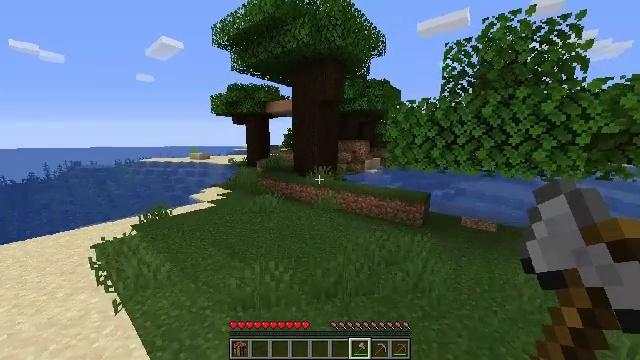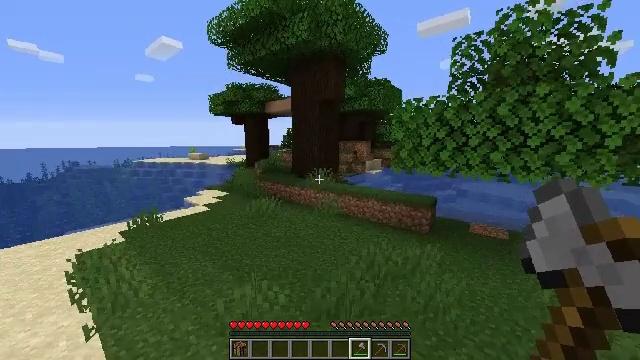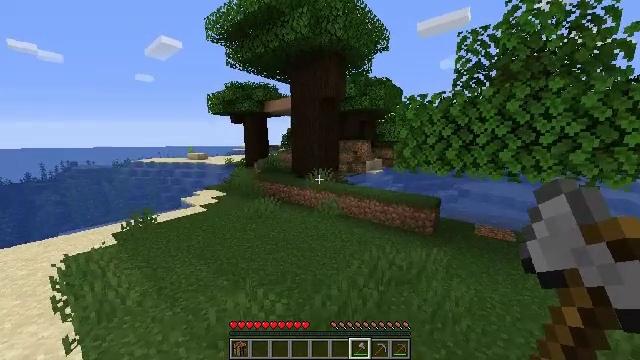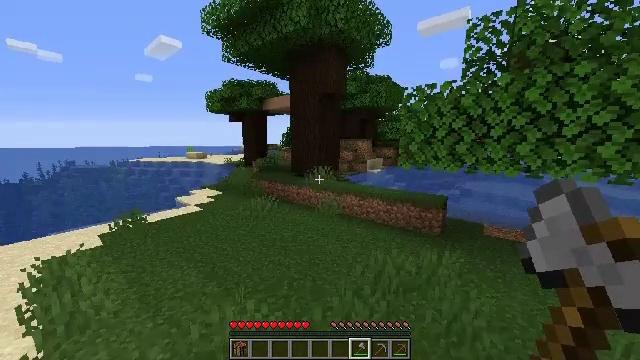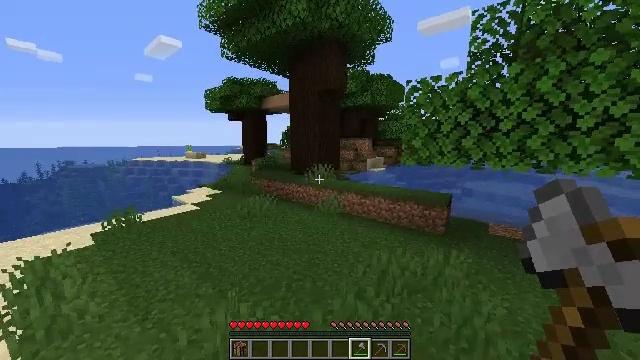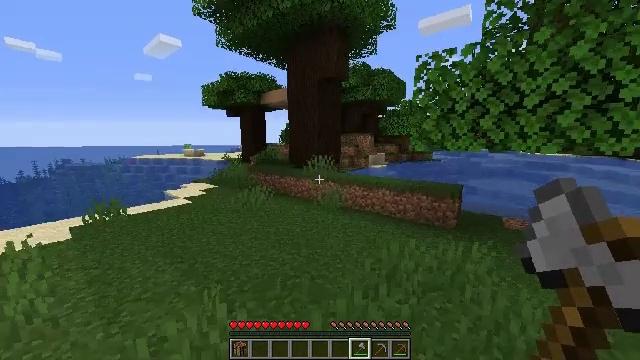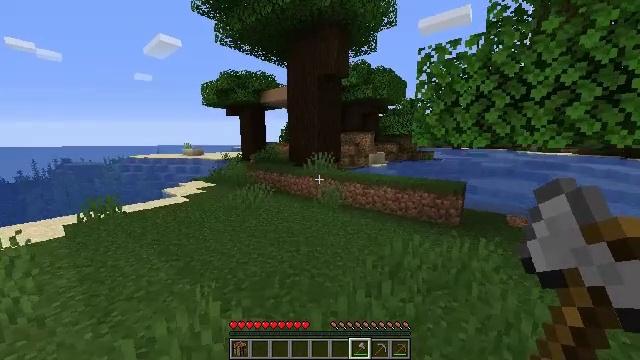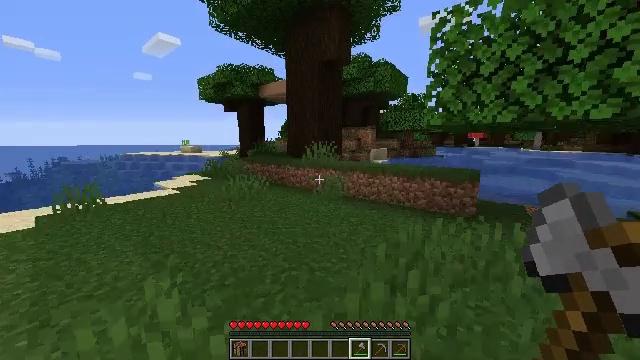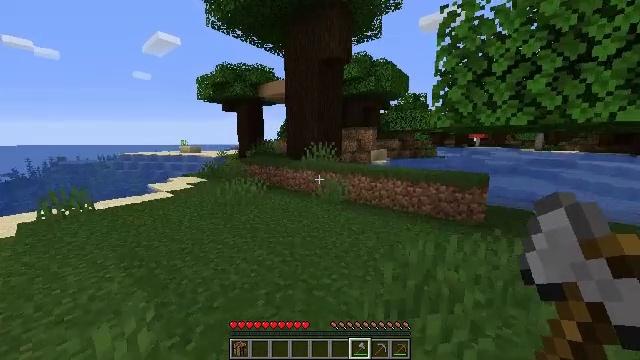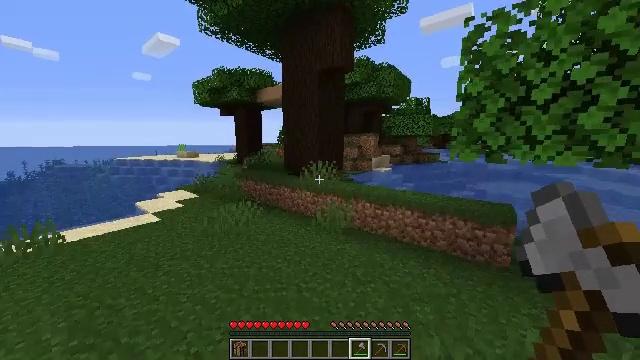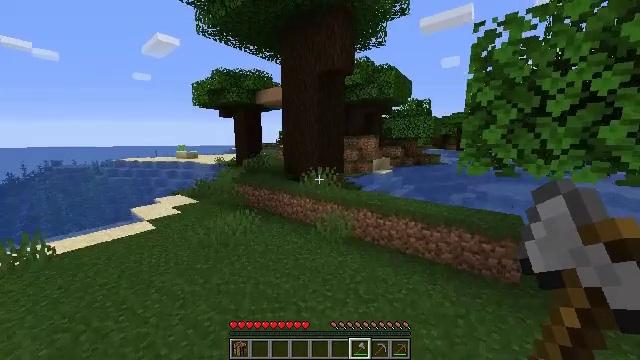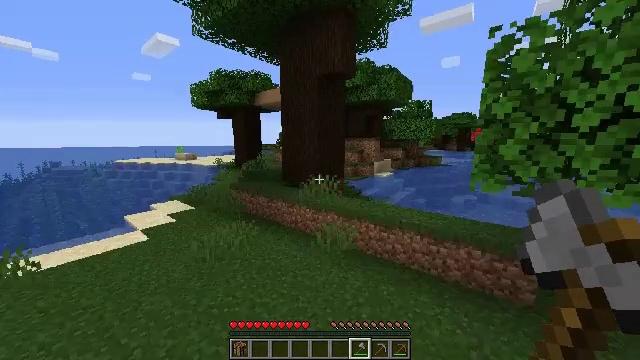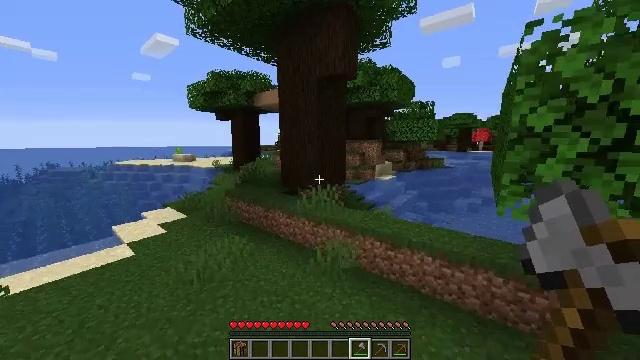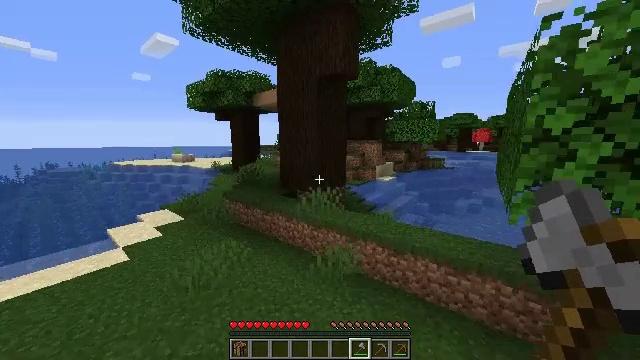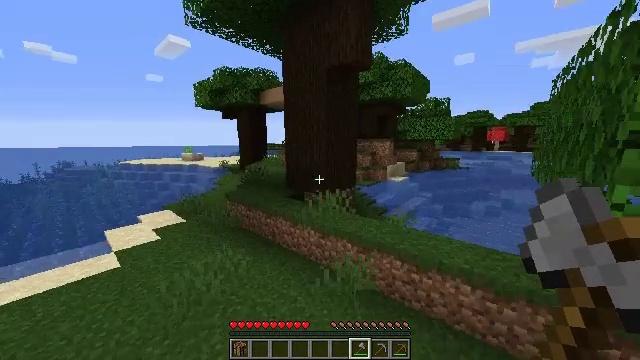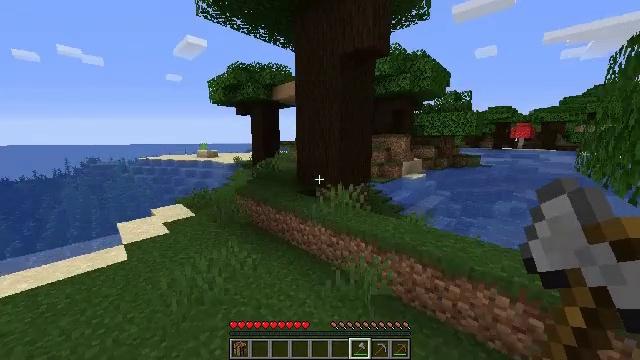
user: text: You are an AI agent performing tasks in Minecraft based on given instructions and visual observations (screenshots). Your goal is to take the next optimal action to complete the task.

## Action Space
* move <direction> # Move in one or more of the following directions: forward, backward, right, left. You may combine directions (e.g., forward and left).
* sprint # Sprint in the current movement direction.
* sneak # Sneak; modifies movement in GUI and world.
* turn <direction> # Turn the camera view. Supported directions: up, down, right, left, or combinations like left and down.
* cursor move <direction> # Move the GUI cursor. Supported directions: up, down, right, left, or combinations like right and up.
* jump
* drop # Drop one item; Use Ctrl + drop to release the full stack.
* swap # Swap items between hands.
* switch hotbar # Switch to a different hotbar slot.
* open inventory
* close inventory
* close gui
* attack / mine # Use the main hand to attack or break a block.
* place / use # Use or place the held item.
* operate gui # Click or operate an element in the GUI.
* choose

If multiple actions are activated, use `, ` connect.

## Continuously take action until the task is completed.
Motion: motion action
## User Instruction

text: Break the dark oak log in the forest.
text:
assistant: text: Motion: move forward, sprint, jump
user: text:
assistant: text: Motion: move forward, sprint, jump
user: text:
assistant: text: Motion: move forward, sprint, jump
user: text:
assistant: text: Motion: move forward, sprint, jump
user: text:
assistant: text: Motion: move forward, sprint, jump
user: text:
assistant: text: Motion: move forward, sprint, jump
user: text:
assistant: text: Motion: move forward, sprint, jump
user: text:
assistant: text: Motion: move forward, sprint, jump
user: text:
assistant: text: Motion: move forward, sprint, jump
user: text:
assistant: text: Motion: move forward, sprint, jump
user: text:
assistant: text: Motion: move forward, sprint, jump
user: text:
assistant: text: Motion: move forward, sprint, jump
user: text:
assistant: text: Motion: move forward, sprint, jump
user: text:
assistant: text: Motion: move forward, sprint, turn left, jump
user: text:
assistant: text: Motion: move forward, sprint, turn left
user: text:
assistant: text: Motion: move forward, sprint, turn left
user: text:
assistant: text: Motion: move forward, sprint
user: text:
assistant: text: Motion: move forward, sprint
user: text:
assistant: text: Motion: move forward, sprint
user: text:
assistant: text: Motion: move forward, sprint
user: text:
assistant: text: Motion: move forward, sprint
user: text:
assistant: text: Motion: move forward, sprint
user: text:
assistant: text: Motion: move forward, sprint
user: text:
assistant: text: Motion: move forward, sprint
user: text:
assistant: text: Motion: move forward, sprint, jump
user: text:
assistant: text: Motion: move forward, sprint, jump
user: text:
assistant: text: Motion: move forward, sprint, jump
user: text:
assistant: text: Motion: move forward, sprint
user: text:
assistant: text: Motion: move forward
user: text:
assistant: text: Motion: move forward, turn right